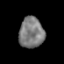
Tissue: prostate
Cell type: T cells
Senescence score: 0.2681
Nuclear area (px): 745
Mean DAPI intensity: 124.238